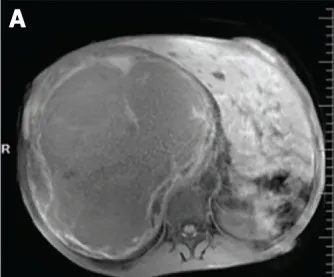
Axial post-contrast fat-suppressed T1W image.
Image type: radiology (mri)